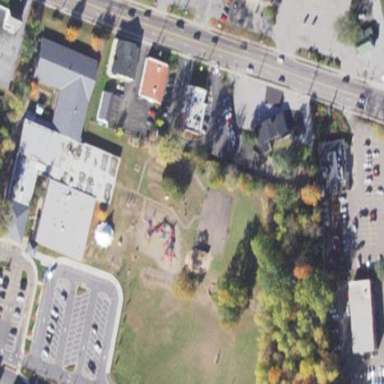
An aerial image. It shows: Elementary school.